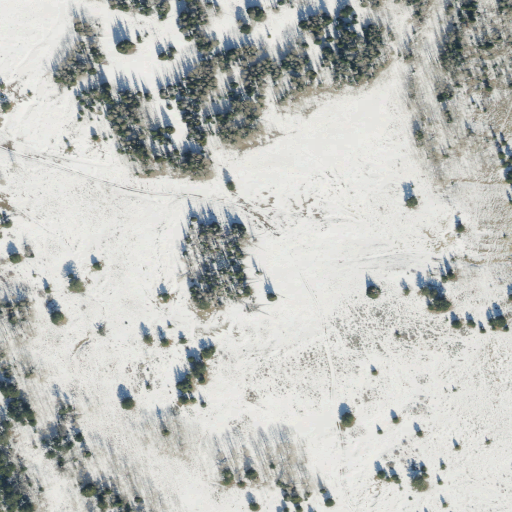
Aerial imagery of ridge(s) in Utah named Reeder Ridge containing shrub, deciduous forest, evergreen forest, and mixed forest